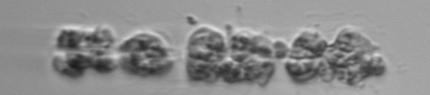
Label: Leptocylindrus_mediterraneus